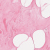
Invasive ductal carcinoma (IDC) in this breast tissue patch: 0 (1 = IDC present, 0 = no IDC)